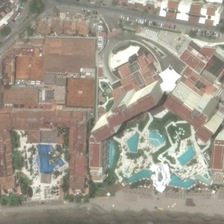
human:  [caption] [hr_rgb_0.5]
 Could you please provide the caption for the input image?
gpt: the resort is very beautiful .

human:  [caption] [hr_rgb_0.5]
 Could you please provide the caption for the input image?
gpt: the resort is very beautiful .

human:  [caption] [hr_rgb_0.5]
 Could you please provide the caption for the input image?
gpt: many buildings and several swimming pools are near a beach .

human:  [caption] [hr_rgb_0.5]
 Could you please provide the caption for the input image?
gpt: many buildings and several swimming pools are near a beach .

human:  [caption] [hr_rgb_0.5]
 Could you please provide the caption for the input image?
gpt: many buildings and several swimming pools are near a beach .